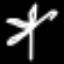
Label: palm tree